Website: apple
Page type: address-validator
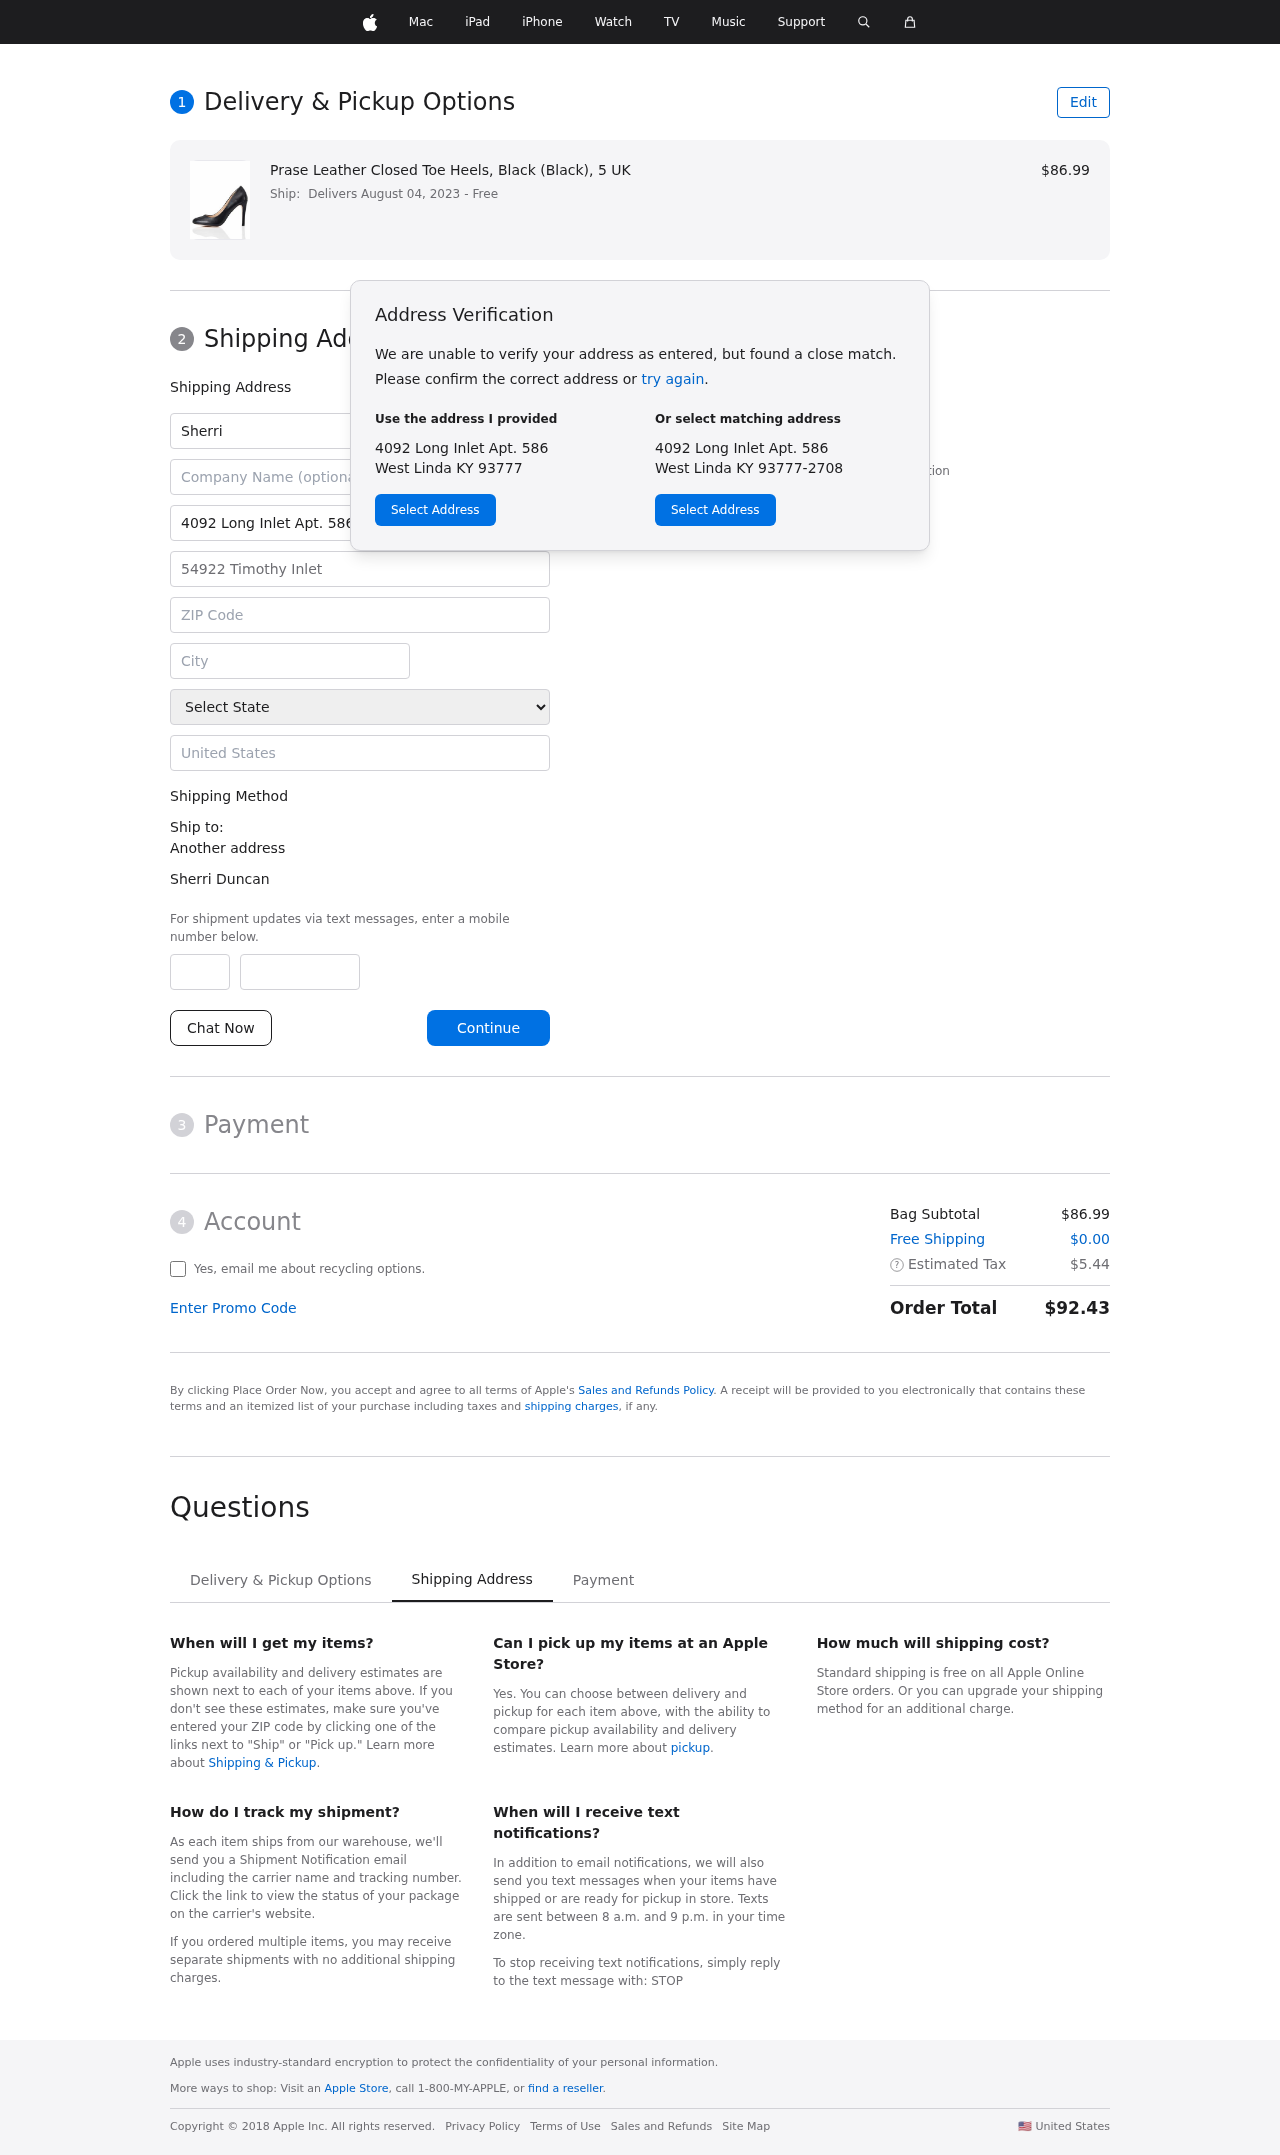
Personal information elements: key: PII_CITY
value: West Linda
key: PII_COUNTRY
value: United States
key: PII_FIRSTNAME
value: Sherri
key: PII_FULLNAME
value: Sherri Duncan
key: PII_LASTNAME
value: Duncan
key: PII_PHONE_AREA
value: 882
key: PII_PHONE_SUFFIX
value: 4055
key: PII_POSTCODE
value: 93777
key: PII_STATE
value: Kentucky
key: PII_STREET
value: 4092 Long Inlet Apt. 586
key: PII_STREET2
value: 54922 Timothy Inlet Suite 977
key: PII_CITY_STATE_ZIP
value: West Linda KY 93777
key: PII_STATE_ABBR
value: KY
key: PII_POSTCODE_FULL
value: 93777
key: PII_POSTCODE_NUMERIC
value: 93777
Product elements: key: PRODUCT1_NAME
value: Prase Leather Closed Toe Heels, Black (Black), 5 UK
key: PRODUCT1_PRICE
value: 86.99
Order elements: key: ORDER_DELIVERY_DATE
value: Delivers August 04, 2023
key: ORDER_SUBTOTAL
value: $86.99
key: ORDER_SHIPPING_COST
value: $0.00
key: ORDER_TAX
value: $5.44
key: ORDER_TOTAL
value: $92.43